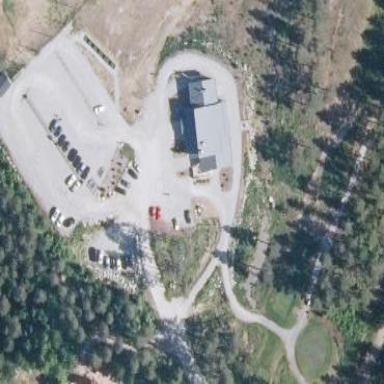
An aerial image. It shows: Unpaved driveway designed for service vehicles.